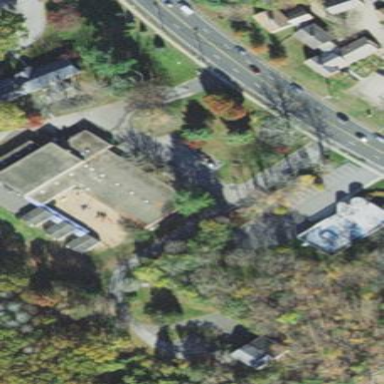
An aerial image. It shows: Part of building is shown in the image.